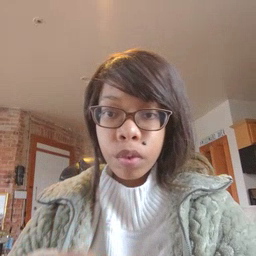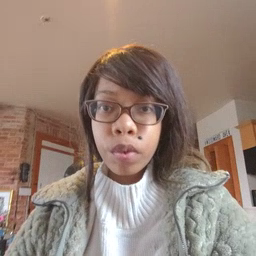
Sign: cow